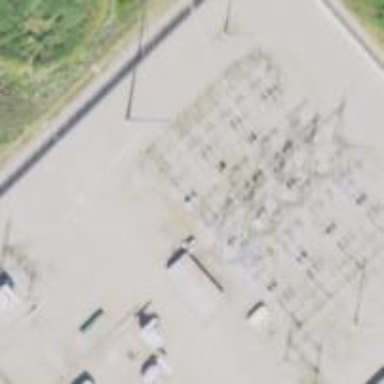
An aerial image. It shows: Switch for power supply.